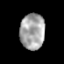
Tissue: prostate
Cell type: T cells
Senescence score: 0.2898
Nuclear area (px): 866
Mean DAPI intensity: 166.424